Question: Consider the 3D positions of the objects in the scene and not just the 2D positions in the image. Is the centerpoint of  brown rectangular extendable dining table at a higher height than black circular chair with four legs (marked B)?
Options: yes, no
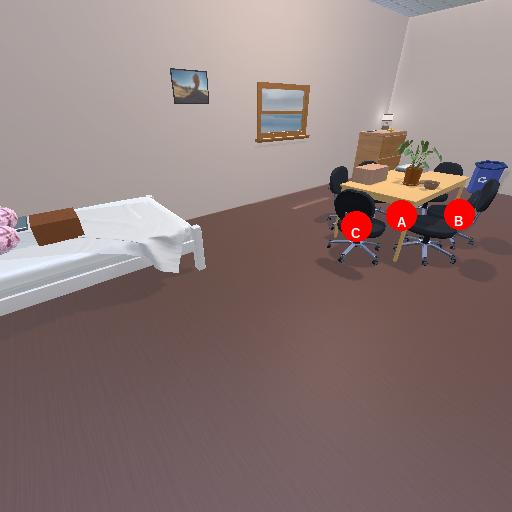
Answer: yes